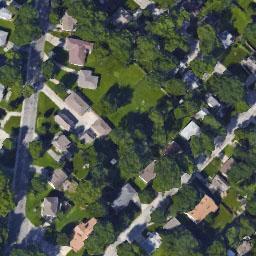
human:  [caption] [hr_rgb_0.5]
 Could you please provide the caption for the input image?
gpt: The medium residential is on the grass next to some trees and road .

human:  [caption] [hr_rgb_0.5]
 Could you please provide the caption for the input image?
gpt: There are many trees in the middle residential area .

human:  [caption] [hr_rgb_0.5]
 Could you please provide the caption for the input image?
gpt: The medium residential area is well green and has some neatly arranged houses .

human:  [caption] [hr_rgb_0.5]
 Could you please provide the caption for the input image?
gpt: There are a few cars on the road next to the medium-sized residential area .

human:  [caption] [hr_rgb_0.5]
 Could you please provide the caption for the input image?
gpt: There are many green trees and buildings on the medium residential area .